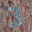
Label: 3